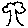
Label: tree